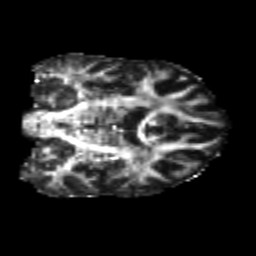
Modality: FA
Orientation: coronal
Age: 26
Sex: male
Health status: healthy
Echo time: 0.074 s